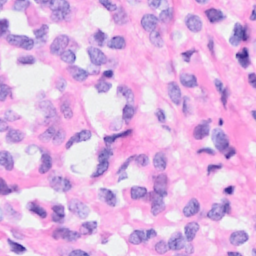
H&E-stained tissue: Breast